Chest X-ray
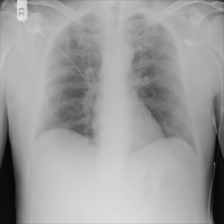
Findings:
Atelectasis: positive
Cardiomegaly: negative
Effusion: negative
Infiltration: negative
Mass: negative
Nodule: negative
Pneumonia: negative
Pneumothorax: negative
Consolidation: negative
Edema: negative
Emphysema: negative
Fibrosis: negative
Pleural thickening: negative
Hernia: negative